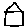
Label: house